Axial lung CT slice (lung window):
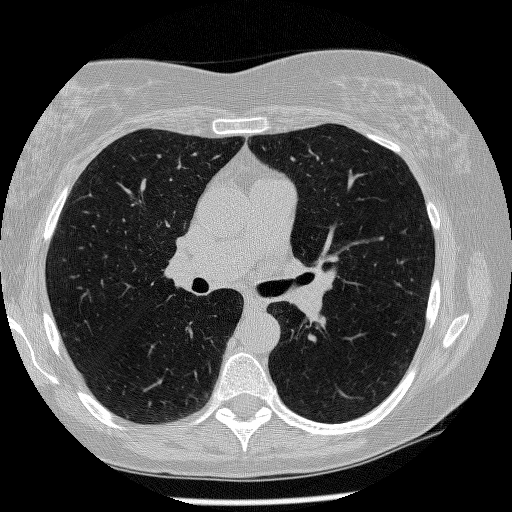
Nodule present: no